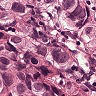
Metastatic tissue present: yes